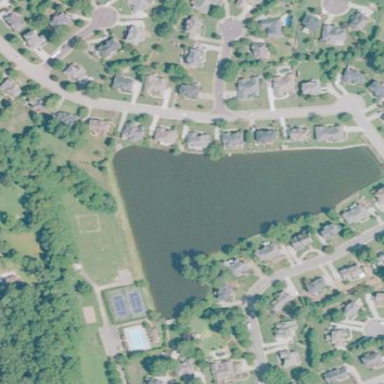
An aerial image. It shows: Pond with natural water.